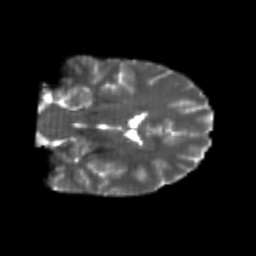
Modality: T2w
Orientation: coronal
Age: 23
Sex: male
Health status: healthy
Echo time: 0.074 s